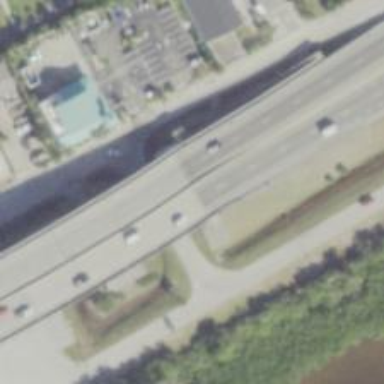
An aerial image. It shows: Primary highway passing over beam bridge with asphalt surface.